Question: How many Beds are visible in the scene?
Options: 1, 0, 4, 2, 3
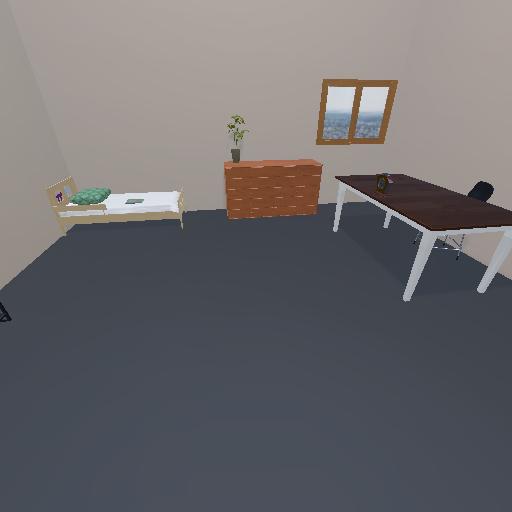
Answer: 1